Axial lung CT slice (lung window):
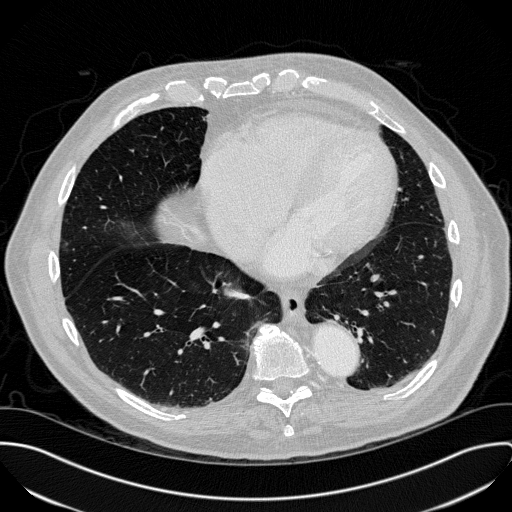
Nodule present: no